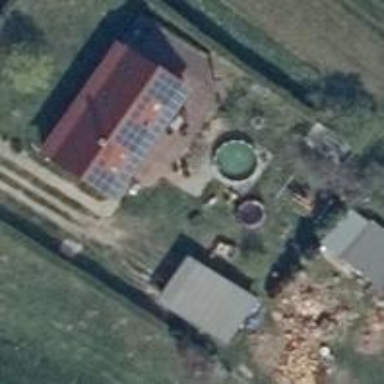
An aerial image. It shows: Solar-powered generator using photovoltaic technology. This small installation generates electricity through solar photovoltaic panels.